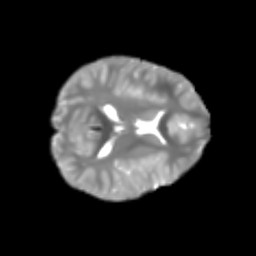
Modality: T2w
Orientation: axial
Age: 8
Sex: male
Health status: healthy